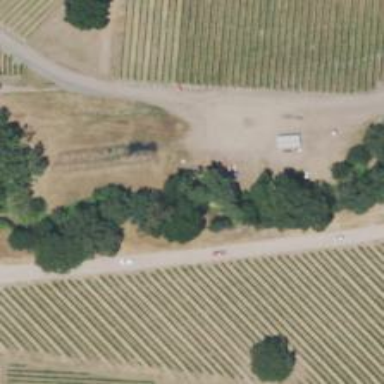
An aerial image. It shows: Vineyard growing grapes.